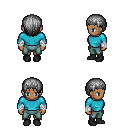
a pixel art fantasy rpg character, female body template, human, dark skin, teal long-sleeve shirt, teal pants, gray plain hairstyle, iron tiara, white cloth bandages, black shoes, four views (front, back, left, right), 2x2 character sprite sheet, small pixel art, hard edges, no anti-aliasing